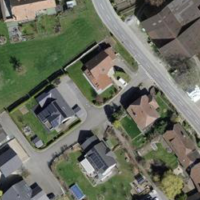
EUNIS habitat code: 55
Species observed at this site:
Aegopodium podagraria